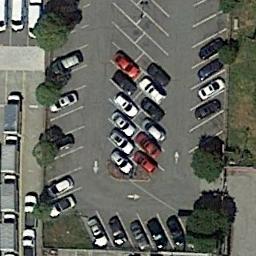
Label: parking_lot